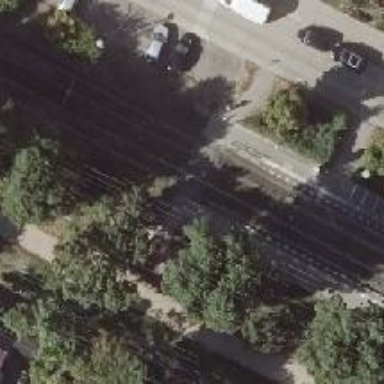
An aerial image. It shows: Uncontrolled tram crossing.